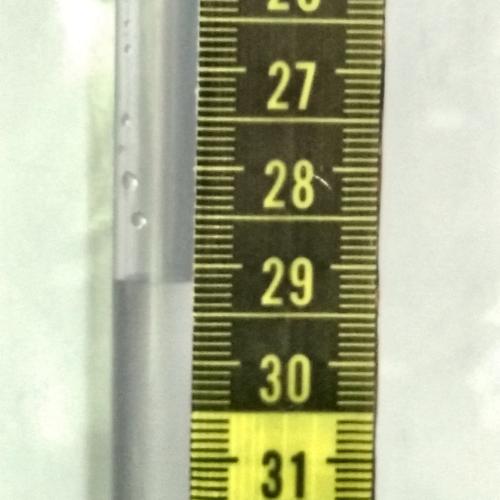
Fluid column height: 29.2 cm